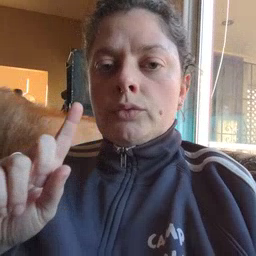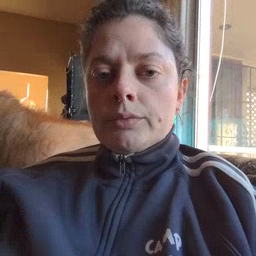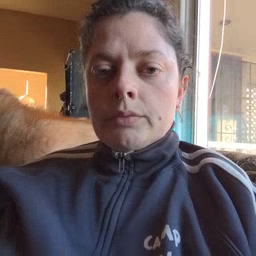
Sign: where